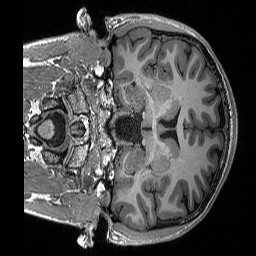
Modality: T1w
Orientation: coronal
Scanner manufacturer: siemens
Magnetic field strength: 3 T
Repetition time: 2.3 s
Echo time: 0.00298 s